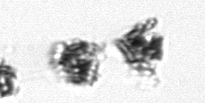
Label: Thalassiosira_TAG_external_detritus